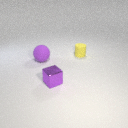
small yellow rubber cylinder behind large purple rubber sphere